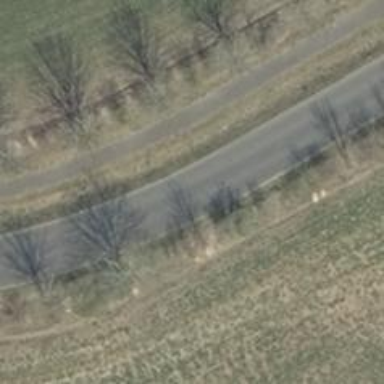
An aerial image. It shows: Unclassified road with asphalt surface.